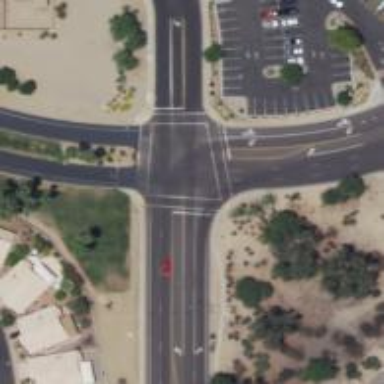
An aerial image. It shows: Solid stop line on the road.